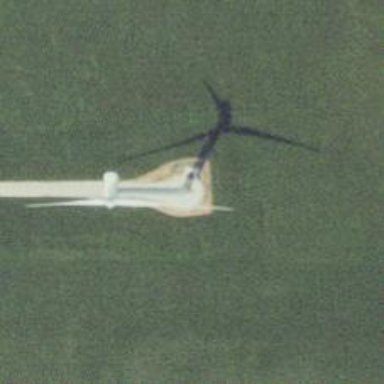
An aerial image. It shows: Wind generator powered by horizontal-axis wind turbine.